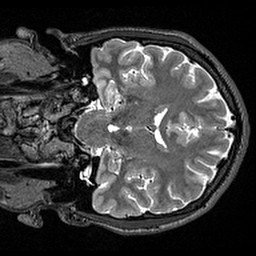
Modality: T2w
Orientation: coronal
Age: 26
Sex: male
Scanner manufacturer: siemens
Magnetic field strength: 3 T
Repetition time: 3.2 s
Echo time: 0.567 s